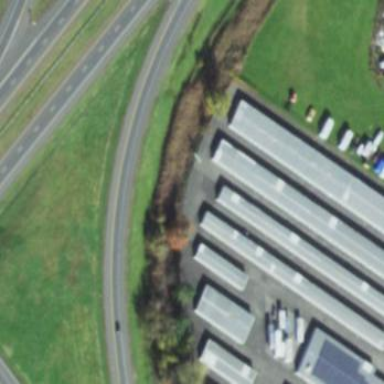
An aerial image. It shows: Warehouse.